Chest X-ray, PA view. Patient: 55 years old, sex F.
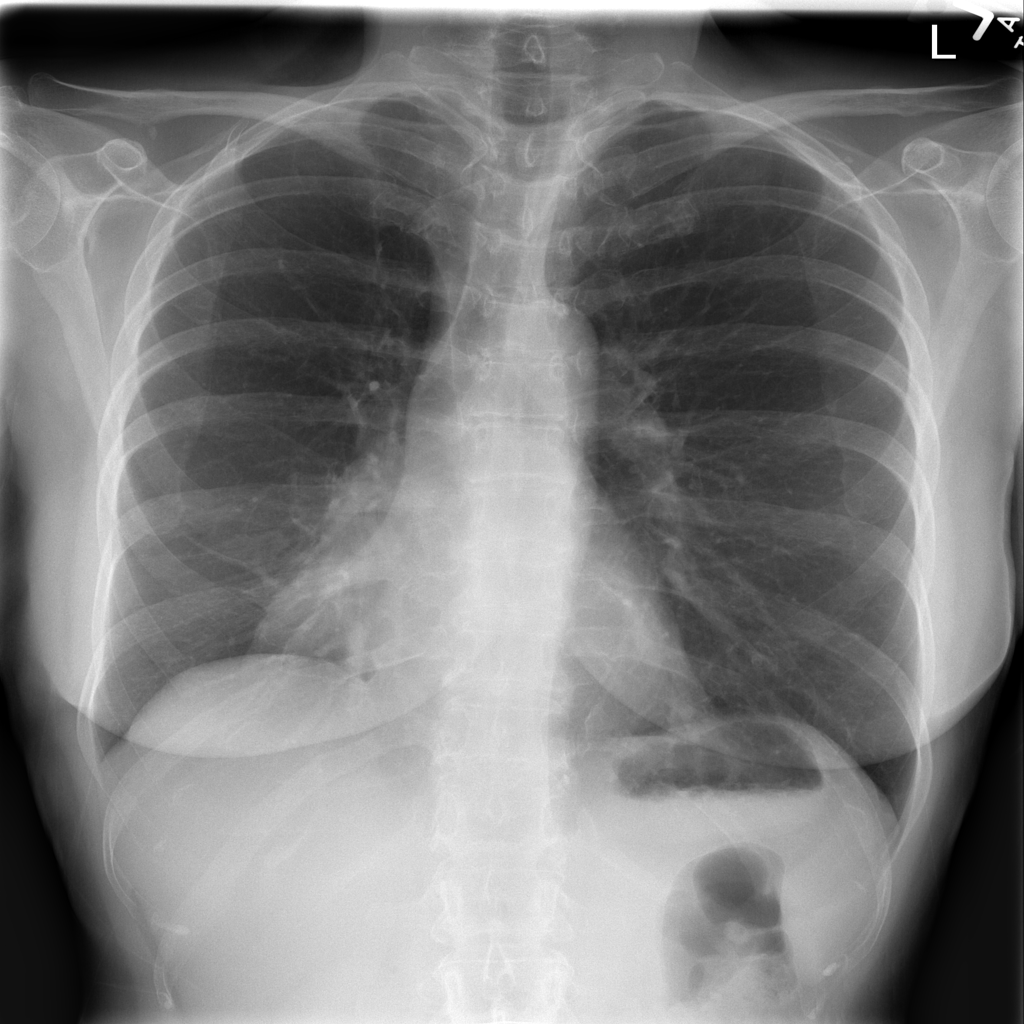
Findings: Consolidation, Mass